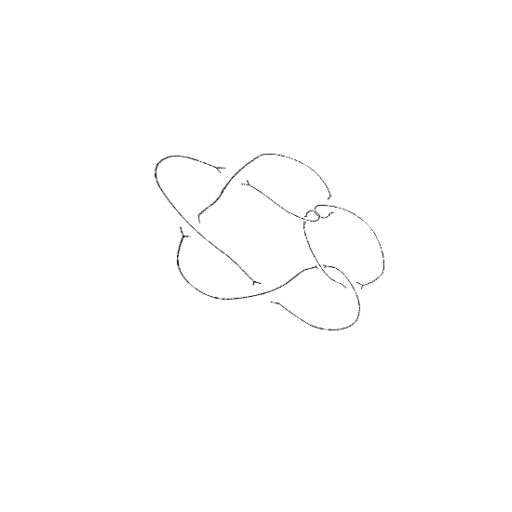
Crossing number: 9